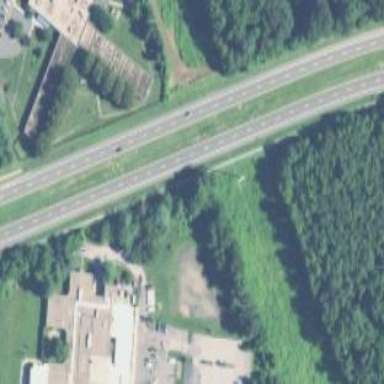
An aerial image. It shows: Traffic island covered with grass.